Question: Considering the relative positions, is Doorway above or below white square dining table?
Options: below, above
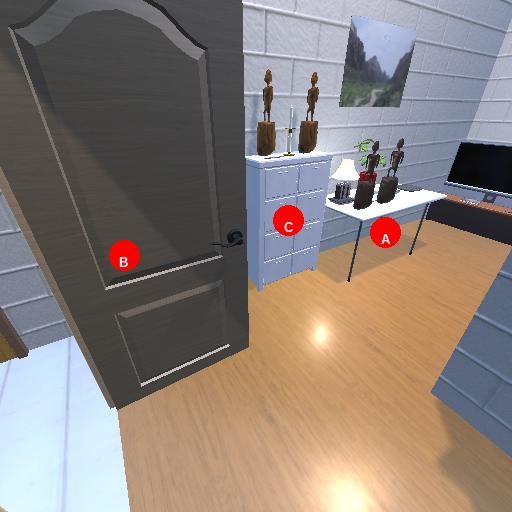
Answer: below